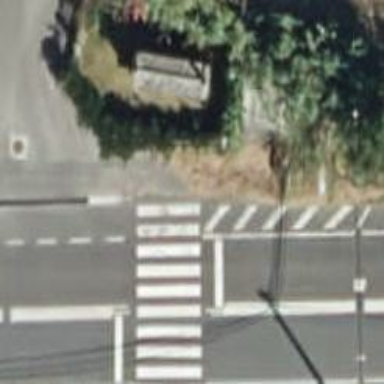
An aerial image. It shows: Marked road crossing.